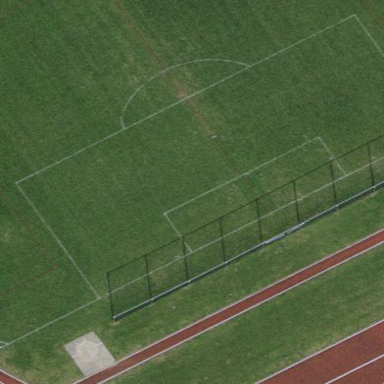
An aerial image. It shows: Athletics track located in leisure land area.